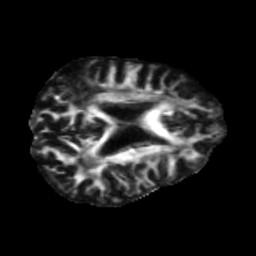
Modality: FA
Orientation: axial
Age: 73
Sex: female
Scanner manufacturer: siemens
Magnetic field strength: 3 T
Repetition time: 5.25 s
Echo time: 0.08 s